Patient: sex M, age 57
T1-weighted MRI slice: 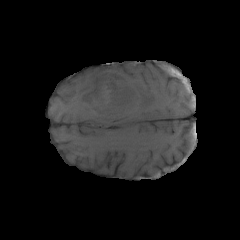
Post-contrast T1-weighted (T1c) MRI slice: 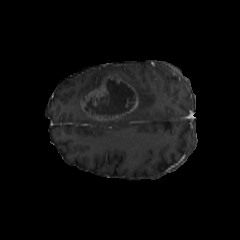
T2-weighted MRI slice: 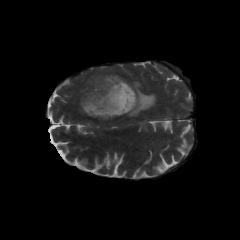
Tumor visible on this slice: yes
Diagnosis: Glioblastoma, IDH-wildtype
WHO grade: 4